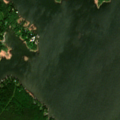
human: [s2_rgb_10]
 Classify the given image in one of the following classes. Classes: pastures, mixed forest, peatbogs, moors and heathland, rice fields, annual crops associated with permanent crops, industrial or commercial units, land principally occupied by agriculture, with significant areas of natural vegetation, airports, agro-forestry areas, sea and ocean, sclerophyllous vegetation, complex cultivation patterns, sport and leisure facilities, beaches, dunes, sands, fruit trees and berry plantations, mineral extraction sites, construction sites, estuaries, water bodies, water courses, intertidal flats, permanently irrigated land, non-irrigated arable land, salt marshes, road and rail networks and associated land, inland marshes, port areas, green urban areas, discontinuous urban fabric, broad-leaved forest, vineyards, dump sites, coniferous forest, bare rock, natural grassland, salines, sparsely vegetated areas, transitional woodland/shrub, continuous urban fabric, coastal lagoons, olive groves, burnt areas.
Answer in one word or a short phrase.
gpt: mixed forest, sea and ocean